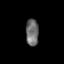
Tissue: lung
Cell type: Myeloid cells
Senescence score: 0.1936
Nuclear area (px): 333
Mean DAPI intensity: 109.997